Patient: sex F, age 62
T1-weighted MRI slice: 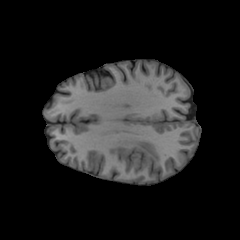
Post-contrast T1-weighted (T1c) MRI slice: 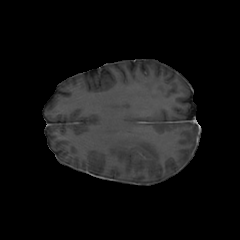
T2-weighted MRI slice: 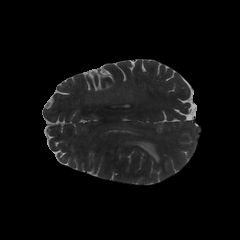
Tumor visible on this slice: yes
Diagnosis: Glioblastoma, IDH-wildtype
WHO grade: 4